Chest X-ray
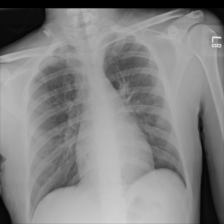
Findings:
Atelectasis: negative
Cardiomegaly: negative
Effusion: negative
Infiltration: negative
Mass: negative
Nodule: negative
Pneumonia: negative
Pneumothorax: negative
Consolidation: negative
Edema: negative
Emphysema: negative
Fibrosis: negative
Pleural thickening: negative
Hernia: negative